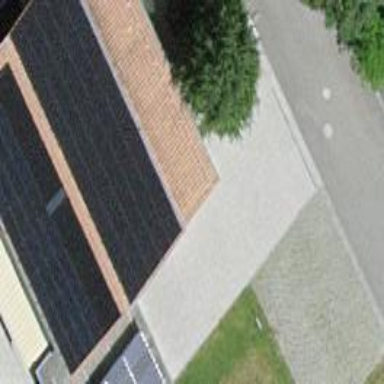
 consisting of solar photovoltaic panels."